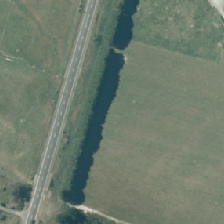
Land cover: shortrotation_cropland